Question: In the function node, customize the message sending mechanism, but require is not defined.

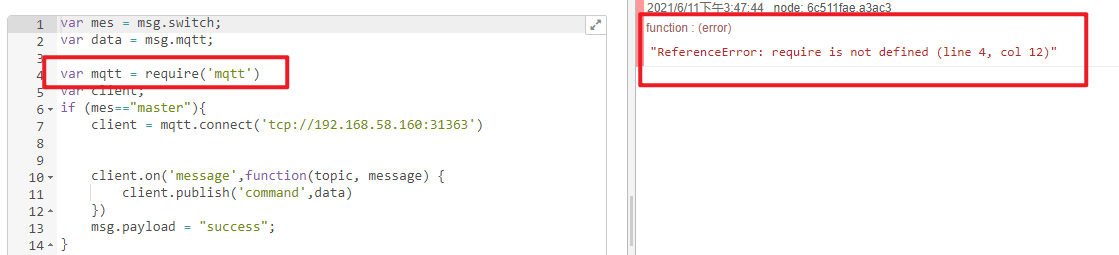
Answer: Details of how to load external modules for use in the Function Node are covered in the Node-RED Getting Started Guide <URL>
There are 2 options
1. Adding the node to the functionGlobalContext by editing the settings.js file. e.g. functionGlobalContext: {
osModule:require('os')
}
Then load it in the function node with var os = global.get('osModule');
2. Enabling functionExternalModules in settings.js, this will enable the ability to configure external modules in the function node editor. This feature is new in the 1.3.x release.